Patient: sex F, age 59
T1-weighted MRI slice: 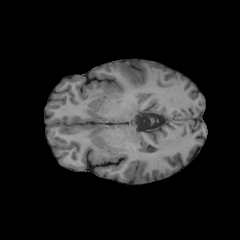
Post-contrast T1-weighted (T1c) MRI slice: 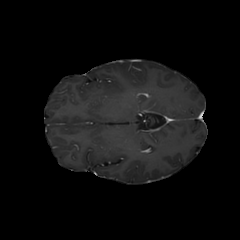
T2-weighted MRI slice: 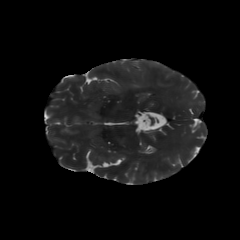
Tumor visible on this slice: yes
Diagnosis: Astrocytoma, IDH-mutant
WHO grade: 3